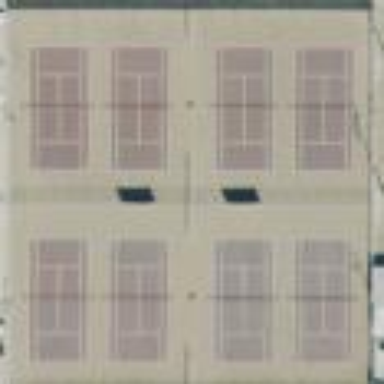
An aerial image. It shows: Tennis court on pitch.